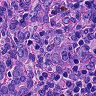
Metastatic tissue present: yes